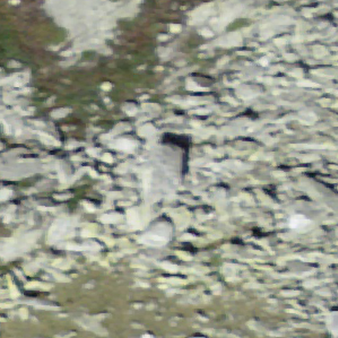
Label: bouldering_area